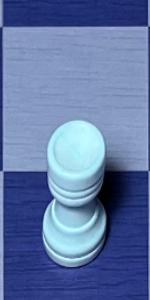
Label: Rook_White